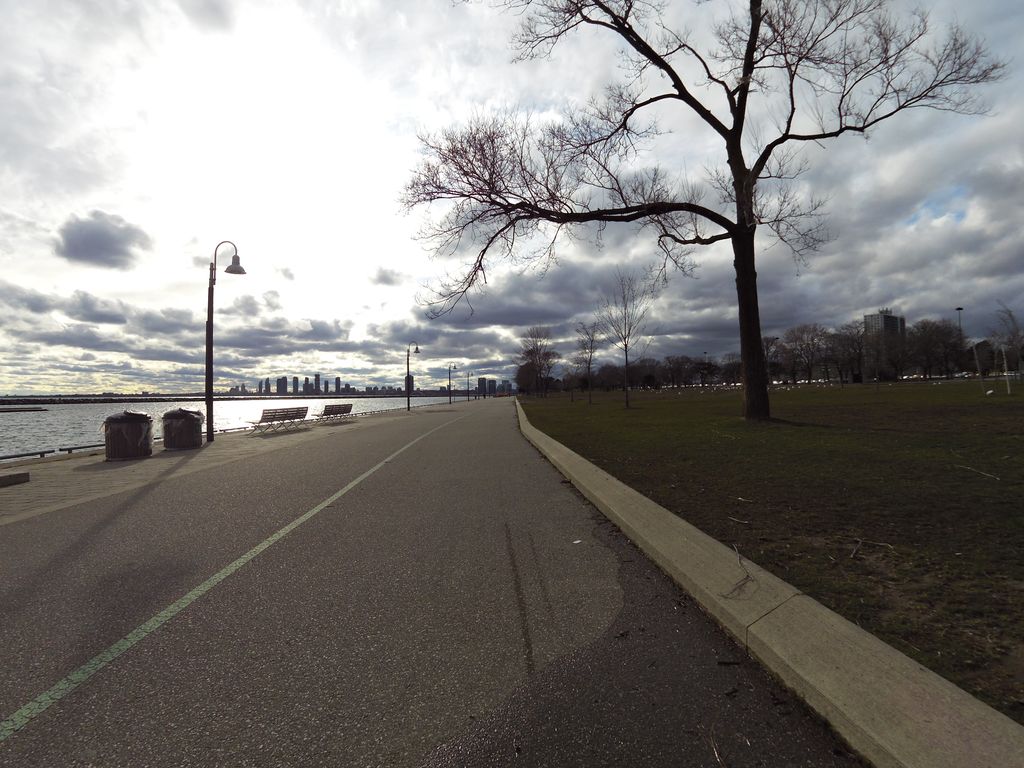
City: toronto